Question: Determine whether the two graphs given in the figure are isomorphic. If you think they are isomorphic, answer 1; if you think they are not isomorphic, answer 0.
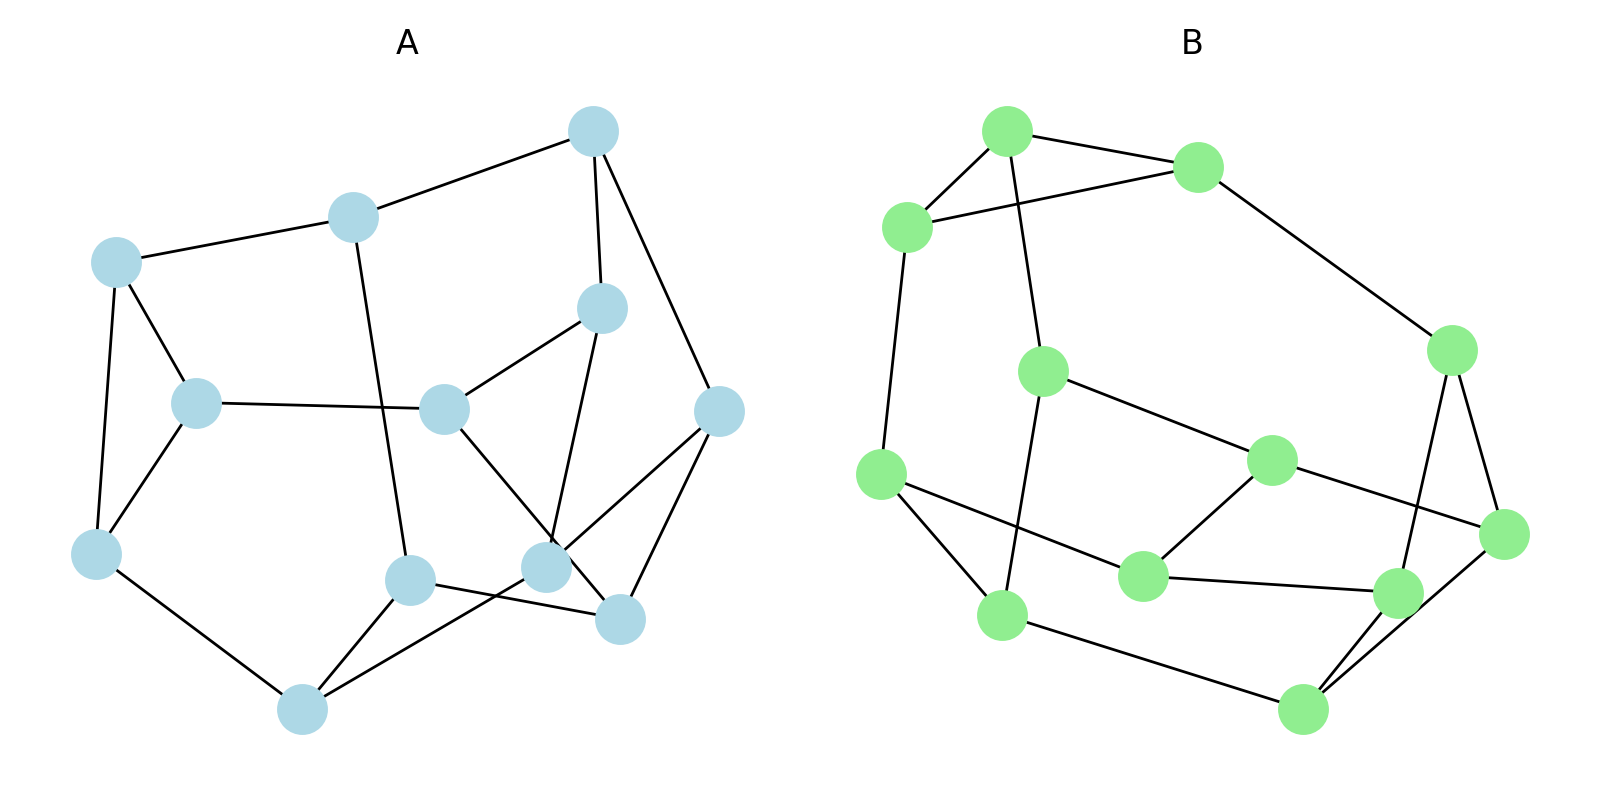
Answer: 0